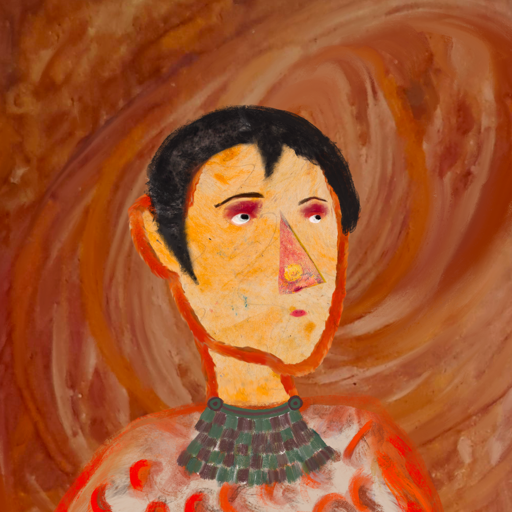
Background: Pious_Lady, Head And Neck Side: Experience, Face Side: Irani, Bust: Rupkatha, Hair Side: Roy_Bahadur, Head Accessory: Blank, Second Necklace: After_Raid, Necklace: Blank, Baby: Blank